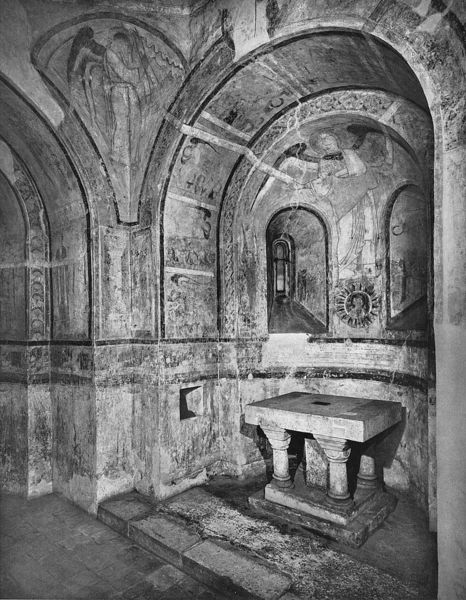
Titel: Allerheiligen-Kapelle am Domkreuzgang in Regensburg
Standort: Regensburg, Dom (EU - D - B)
Schlagwörter: ausschnitt, fenster, säulen, tisch, zeichnung, schloss, malerei, ornament, stein, kirche, boden, engel, bogen, perspektive, mauer, treppe, detail, wandgemälde, wandmalerei, stufe, stufen, foto, bögen, nische, gewölbe, burg, kloster, zwickel, altar, kathedrale, fries, sims, fresken, romanik, kapelle, fresko, wandbild, krypta, romanisch, taufbecken, kapele, pputte, roanisch, seitensitz